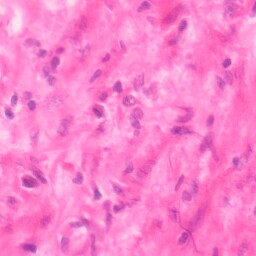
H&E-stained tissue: Colon